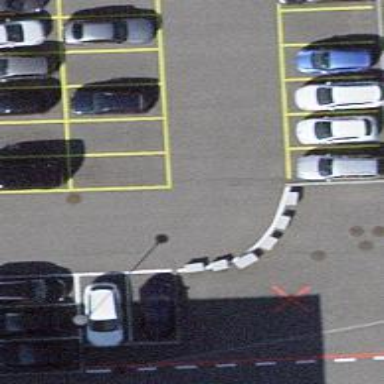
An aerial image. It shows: Road serving as parking aisle.